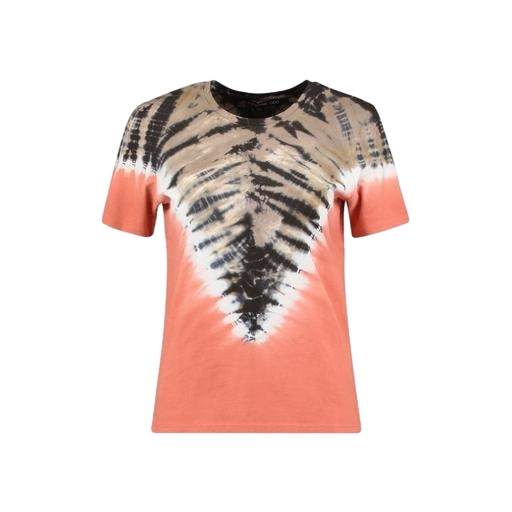
tie-dyed jersey tee, pink shibori-print tee, t-shirt twist graphic, white background